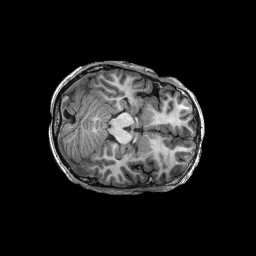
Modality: T1w
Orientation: axial
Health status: ill
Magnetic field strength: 3 T